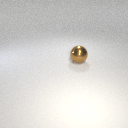
large brown metal sphere